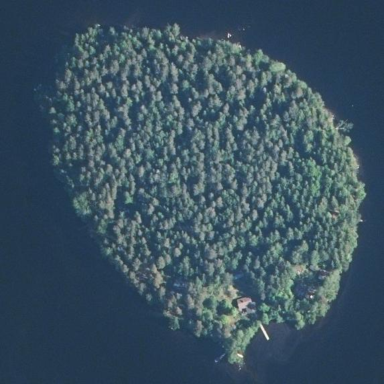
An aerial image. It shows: Islet.